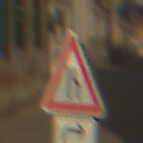
Verkehrszeichen: EinseitigVerengteFahrbahnRechts
Zusatzzeichen unten: RichtungsangabeDurchPfeile5
Umgebung: Outdoor, Urban
Tageszeit: Midday
Wetter: Clear
Licht: Natural
Jahreszeit: NotSpecified
Kontrast: HighContrast